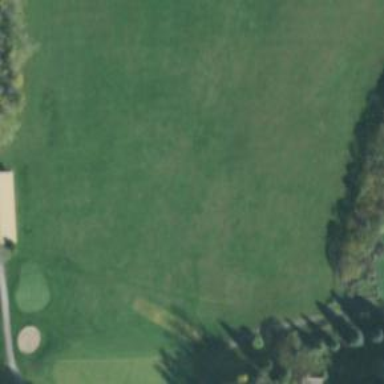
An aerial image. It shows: Driving range for golf practice.